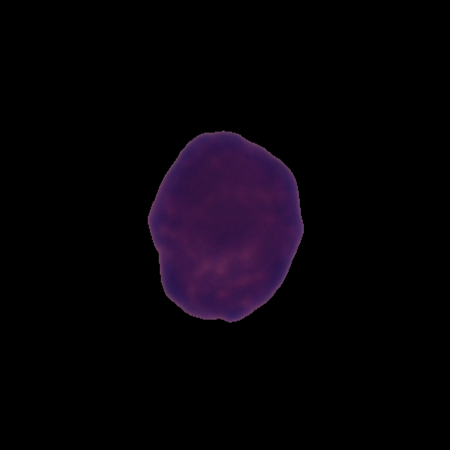
Label: healthy